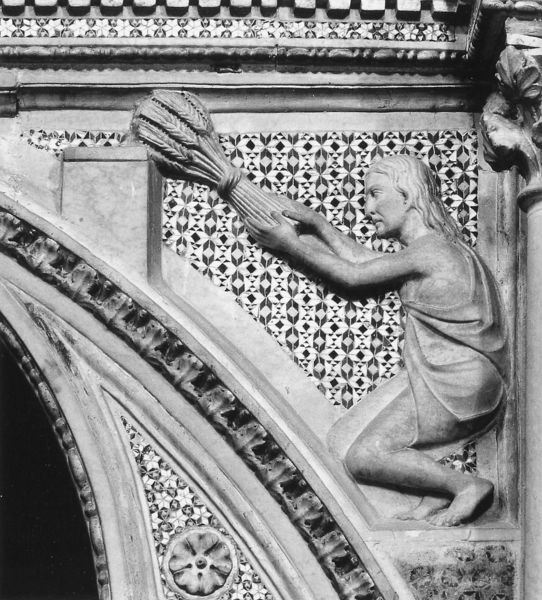
Titel: Altarziborium
Künstler: Arnolfo di Cambio
Standort: Rom, S. Paolo Fuori le Mura (EU - I - Latium)
Schlagwörter: kopf, mann, umhang, blume, frau, profil, muster, ornament, architektur, mensch, stein, hände, figur, haare, skulptur, relief, bein, bogen, bündel, ernte, getreide, korn, weizen, füsse, plastik, knie, bauer, barfuss, knien, zwickel, fries, rosette, toga, kniend, knieen, gabe, erntedank, rossette, garbe, bpgen, ehren